Question: I often have an image that I wrap text around, and sometimes the texts wraps awkwardly, like so:

In the HTML, the image is floated to the left and the text simply follows:
'''
<p><img style="float:left;" src="/images/[image]" /></p>
<p>This is my David Copperfield, <em>I was born</em> kind of bio. For a more concise one, please see the <a href="/jenny/press-kit#bio">press kit</a>.</p>
...
'''
This mostly works, except when the text length just happens to run past the bottom of the image and flow back to the left margin, and when the amount of text isn't long enough to fill more than one line (in this case, it's only one word). When that happens, it looks really bad.
So, is there a way to control the text flow so that this doesn't happen?
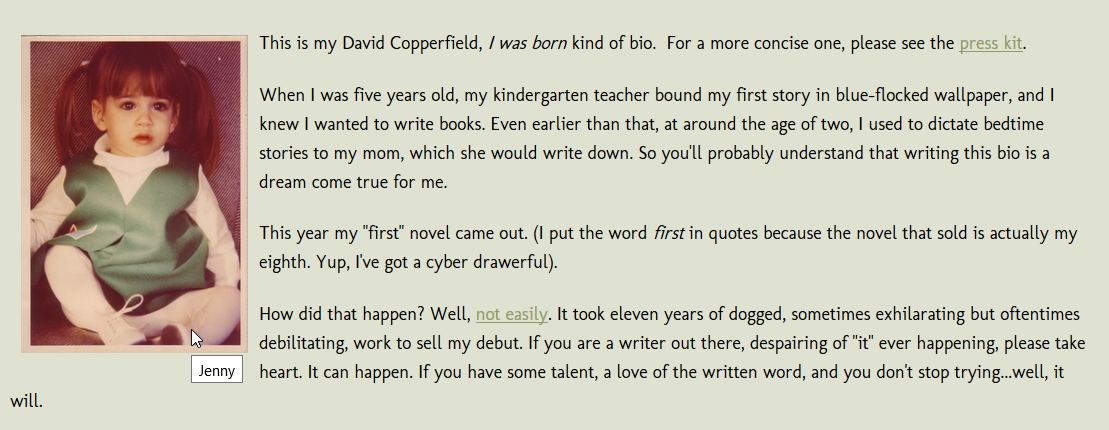
Answer: What you could do is add 'overflow: hidden' to the 'p' tags where there is text. This will make it so any text that wraps after the image will be in line with the larger part. Now when you have large paragraphs this may look funny, however if your paragraphs are all fairly short this should help.
Example: <URL>
alternately you could just add a class rule and apply it to potential "problem" paragraphs.
'''
p.wrap-inline {
overflow:hidden;
}
'''
: updated jsfiddle (oops)